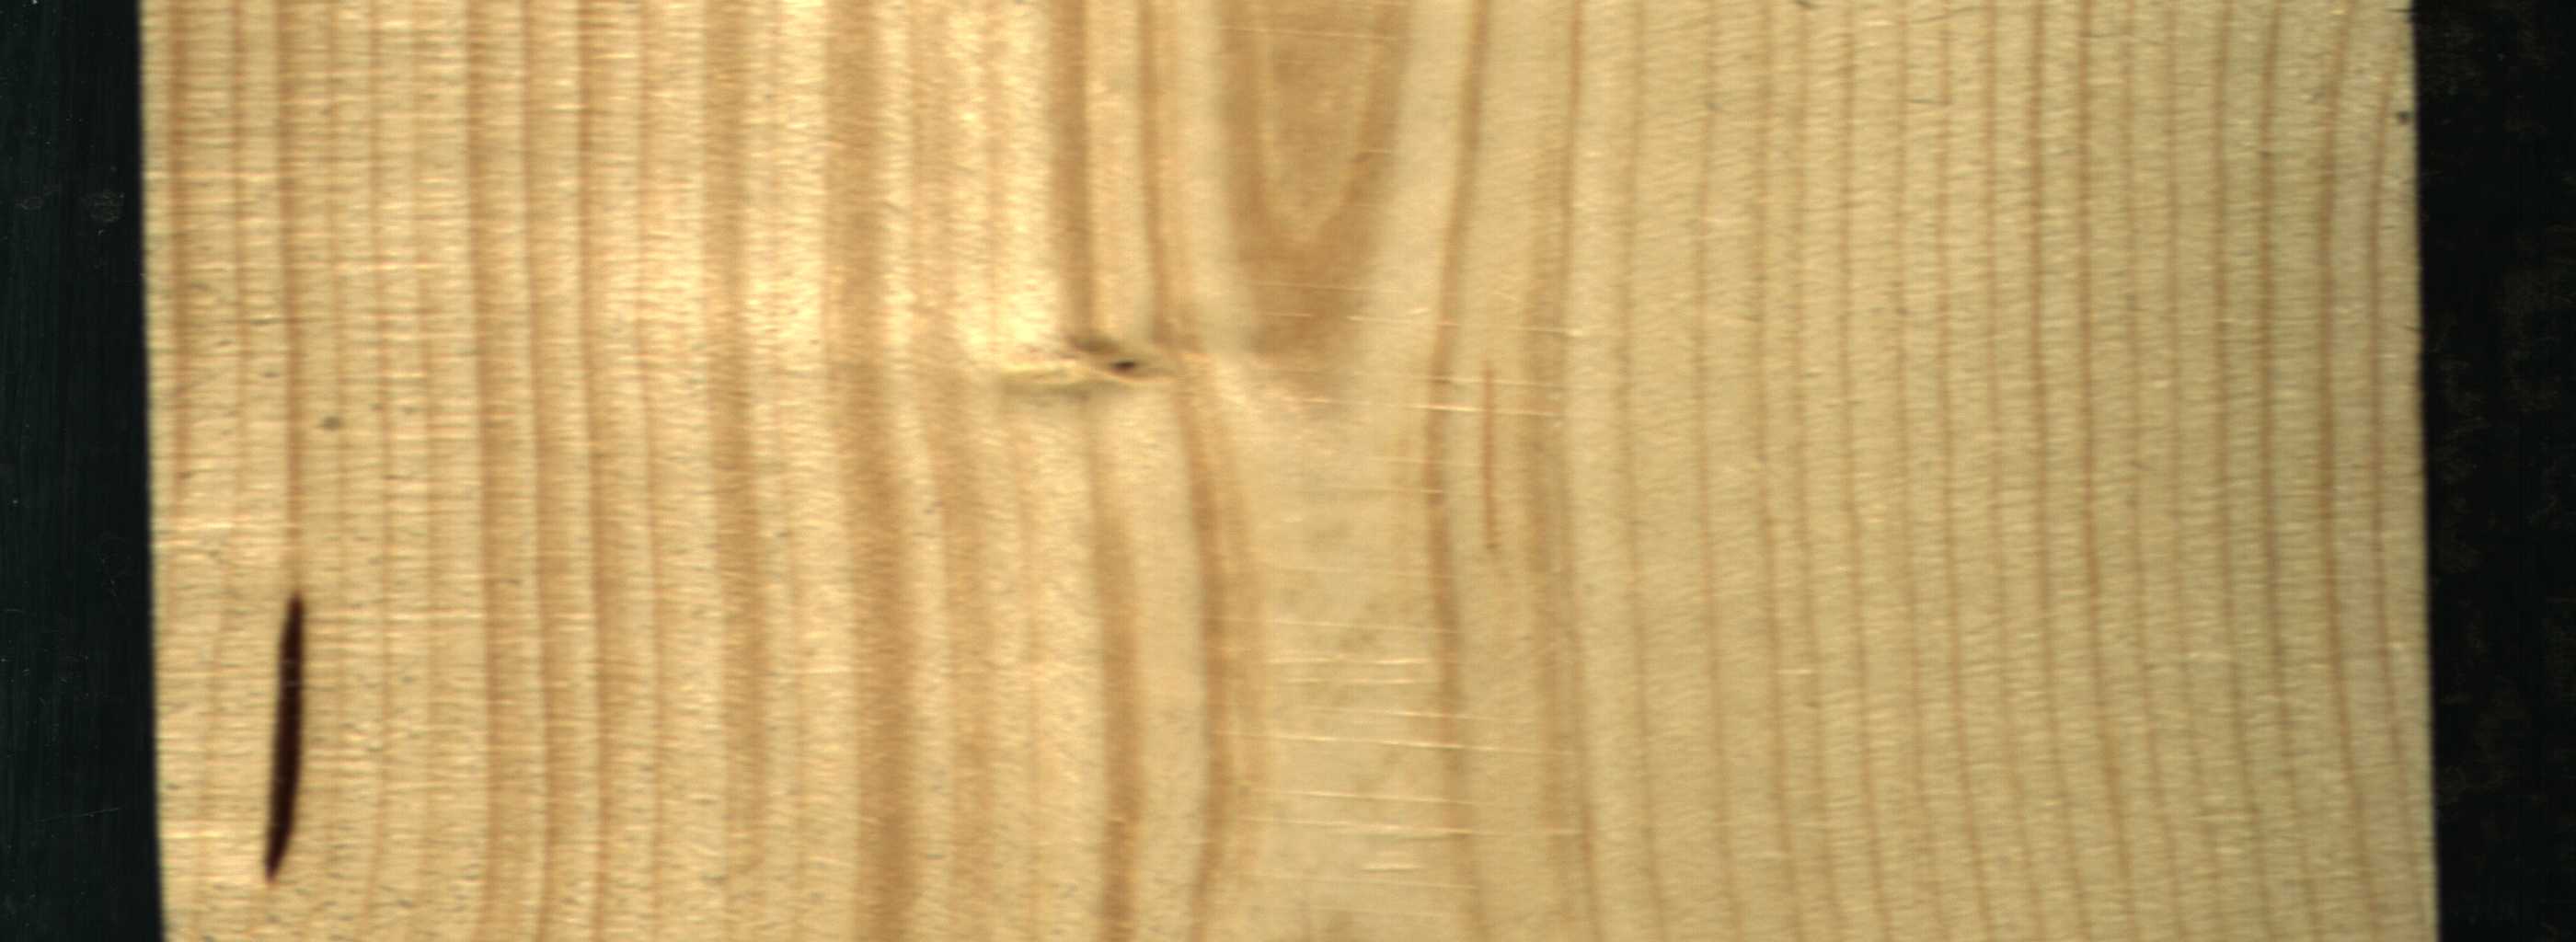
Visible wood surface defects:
resin
Live_Knot